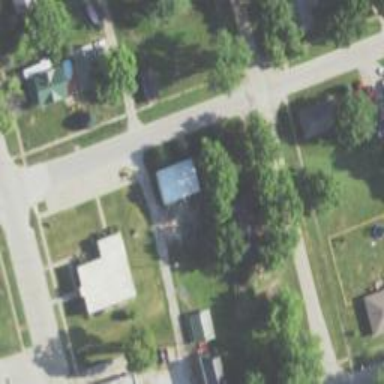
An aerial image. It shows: Alley classified as service road.